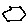
Label: hexagon